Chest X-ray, AP view. Patient: 18 years old, sex M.
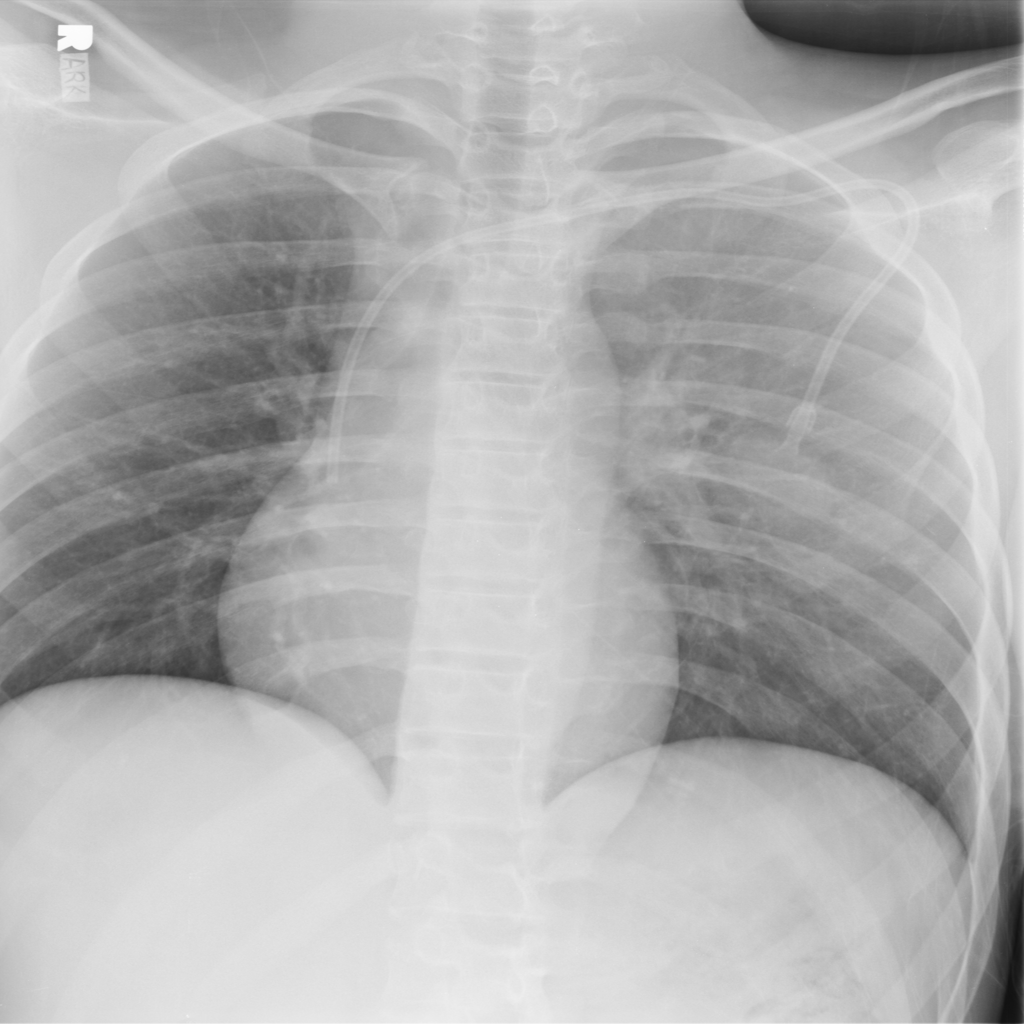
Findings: Nodule